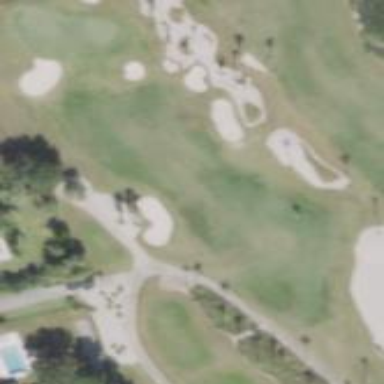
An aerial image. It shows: Golf fairway in the image.